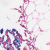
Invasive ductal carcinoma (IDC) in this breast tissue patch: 0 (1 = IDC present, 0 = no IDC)